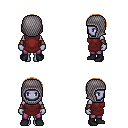
a pixel art fantasy rpg character, female body template, dark elf, purple skin, maroon tunic, magenta pants, brown plain hairstyle, chain hood, leather bracers, black shoes, four views (front, back, left, right), 2x2 character sprite sheet, small pixel art, hard edges, no anti-aliasing